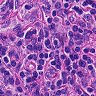
Metastatic tissue present: no